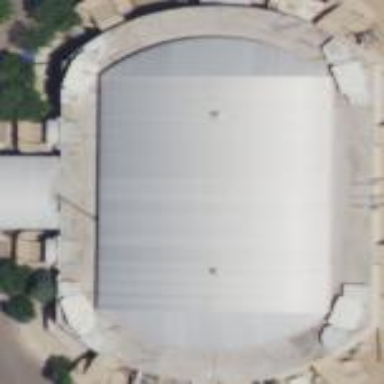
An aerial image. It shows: Stadium building.